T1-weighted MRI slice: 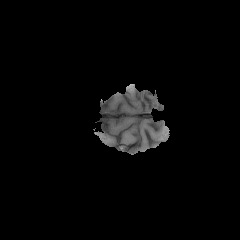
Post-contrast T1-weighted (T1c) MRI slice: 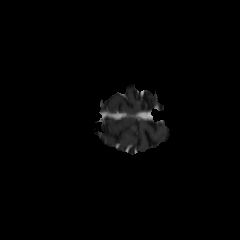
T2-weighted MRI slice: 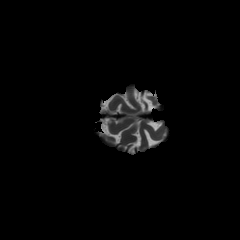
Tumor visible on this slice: no